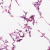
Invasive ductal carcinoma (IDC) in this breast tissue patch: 0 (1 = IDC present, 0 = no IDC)